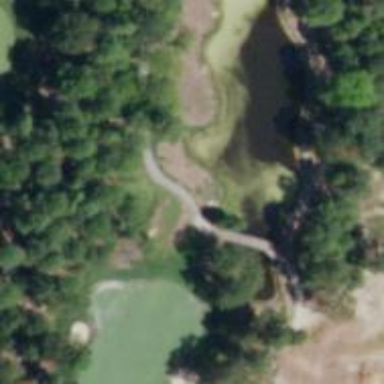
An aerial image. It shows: Footway that resembles golf path.